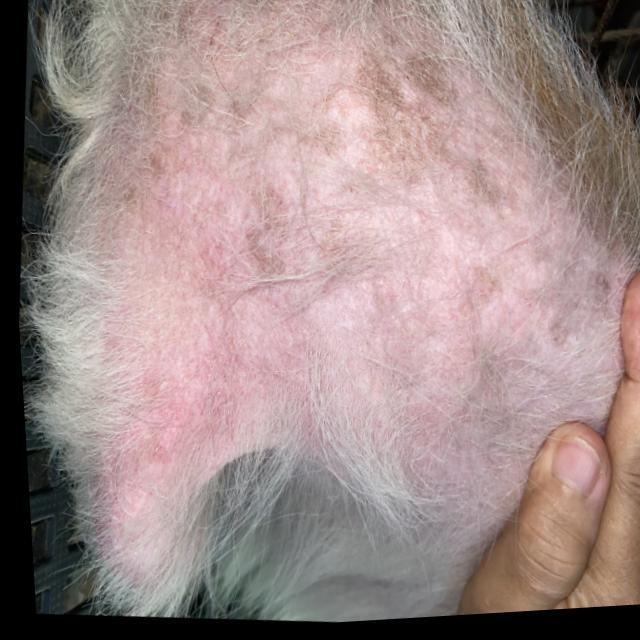
Canine demodicosis (Demodex mange) — caused by Demodex canis mites. Presents with alopecia, follicular papules, pustules, and comedones. Often localized on face and forelimbs.